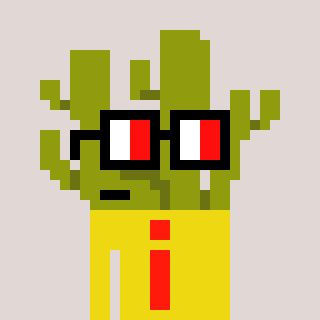
a pixel art character with square glasses with black frames and red eyes, a cactus-shaped head and a yellow-colored body on a warm background